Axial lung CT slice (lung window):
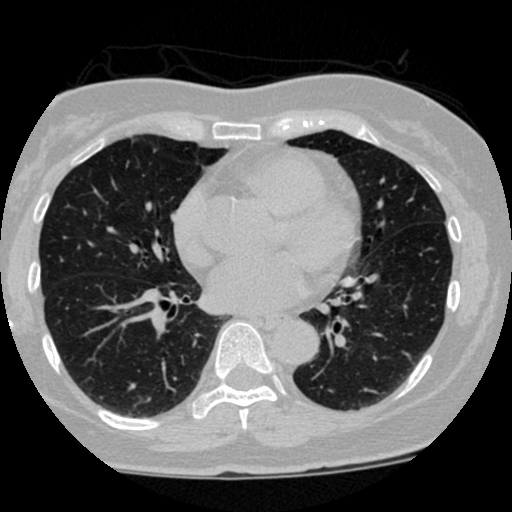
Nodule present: no